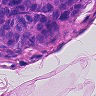
Metastatic tissue present: yes